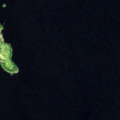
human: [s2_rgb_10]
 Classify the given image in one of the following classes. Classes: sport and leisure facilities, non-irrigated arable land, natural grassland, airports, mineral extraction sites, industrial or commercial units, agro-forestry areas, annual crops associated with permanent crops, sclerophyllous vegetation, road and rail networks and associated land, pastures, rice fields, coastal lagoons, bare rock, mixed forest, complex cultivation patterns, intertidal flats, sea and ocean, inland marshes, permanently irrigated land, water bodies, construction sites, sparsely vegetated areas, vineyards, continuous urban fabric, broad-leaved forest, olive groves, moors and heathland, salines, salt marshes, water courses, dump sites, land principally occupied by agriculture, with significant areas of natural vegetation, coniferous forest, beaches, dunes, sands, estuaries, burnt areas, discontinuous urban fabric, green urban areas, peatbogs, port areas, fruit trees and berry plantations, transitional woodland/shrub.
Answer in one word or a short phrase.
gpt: coniferous forest, water bodies